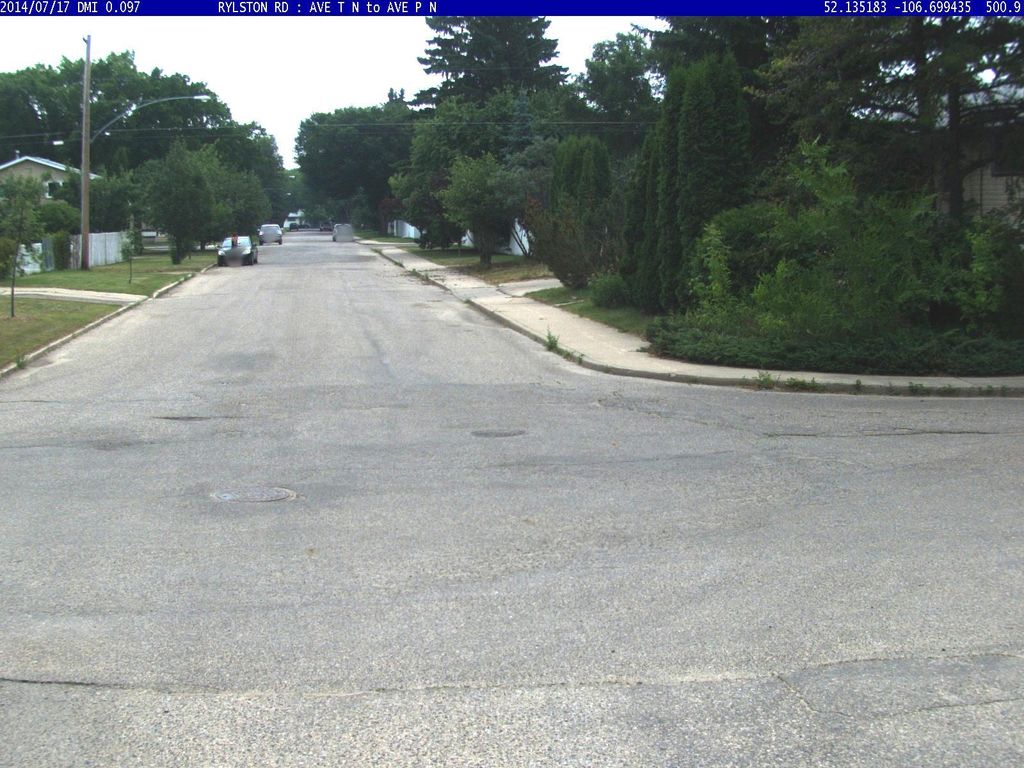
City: saskatoon